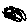
Label: fish